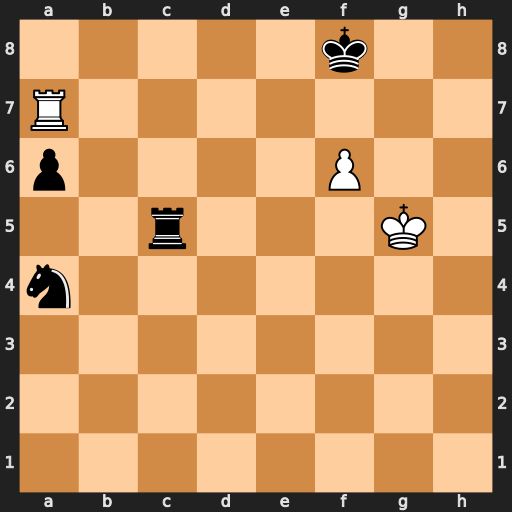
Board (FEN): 5k2/R7/p4P2/2r3K1/n7/8/8/8
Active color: w
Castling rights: -
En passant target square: -
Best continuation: Kg6 Nb6 Rh7 Ke8 Rh8+ Kd7 f7